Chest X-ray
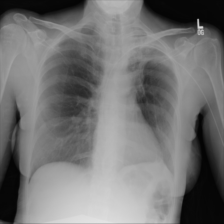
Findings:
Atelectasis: negative
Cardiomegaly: negative
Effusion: negative
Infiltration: negative
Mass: negative
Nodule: negative
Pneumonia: negative
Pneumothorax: negative
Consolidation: negative
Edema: negative
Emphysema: negative
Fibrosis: negative
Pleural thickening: negative
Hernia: negative